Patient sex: F
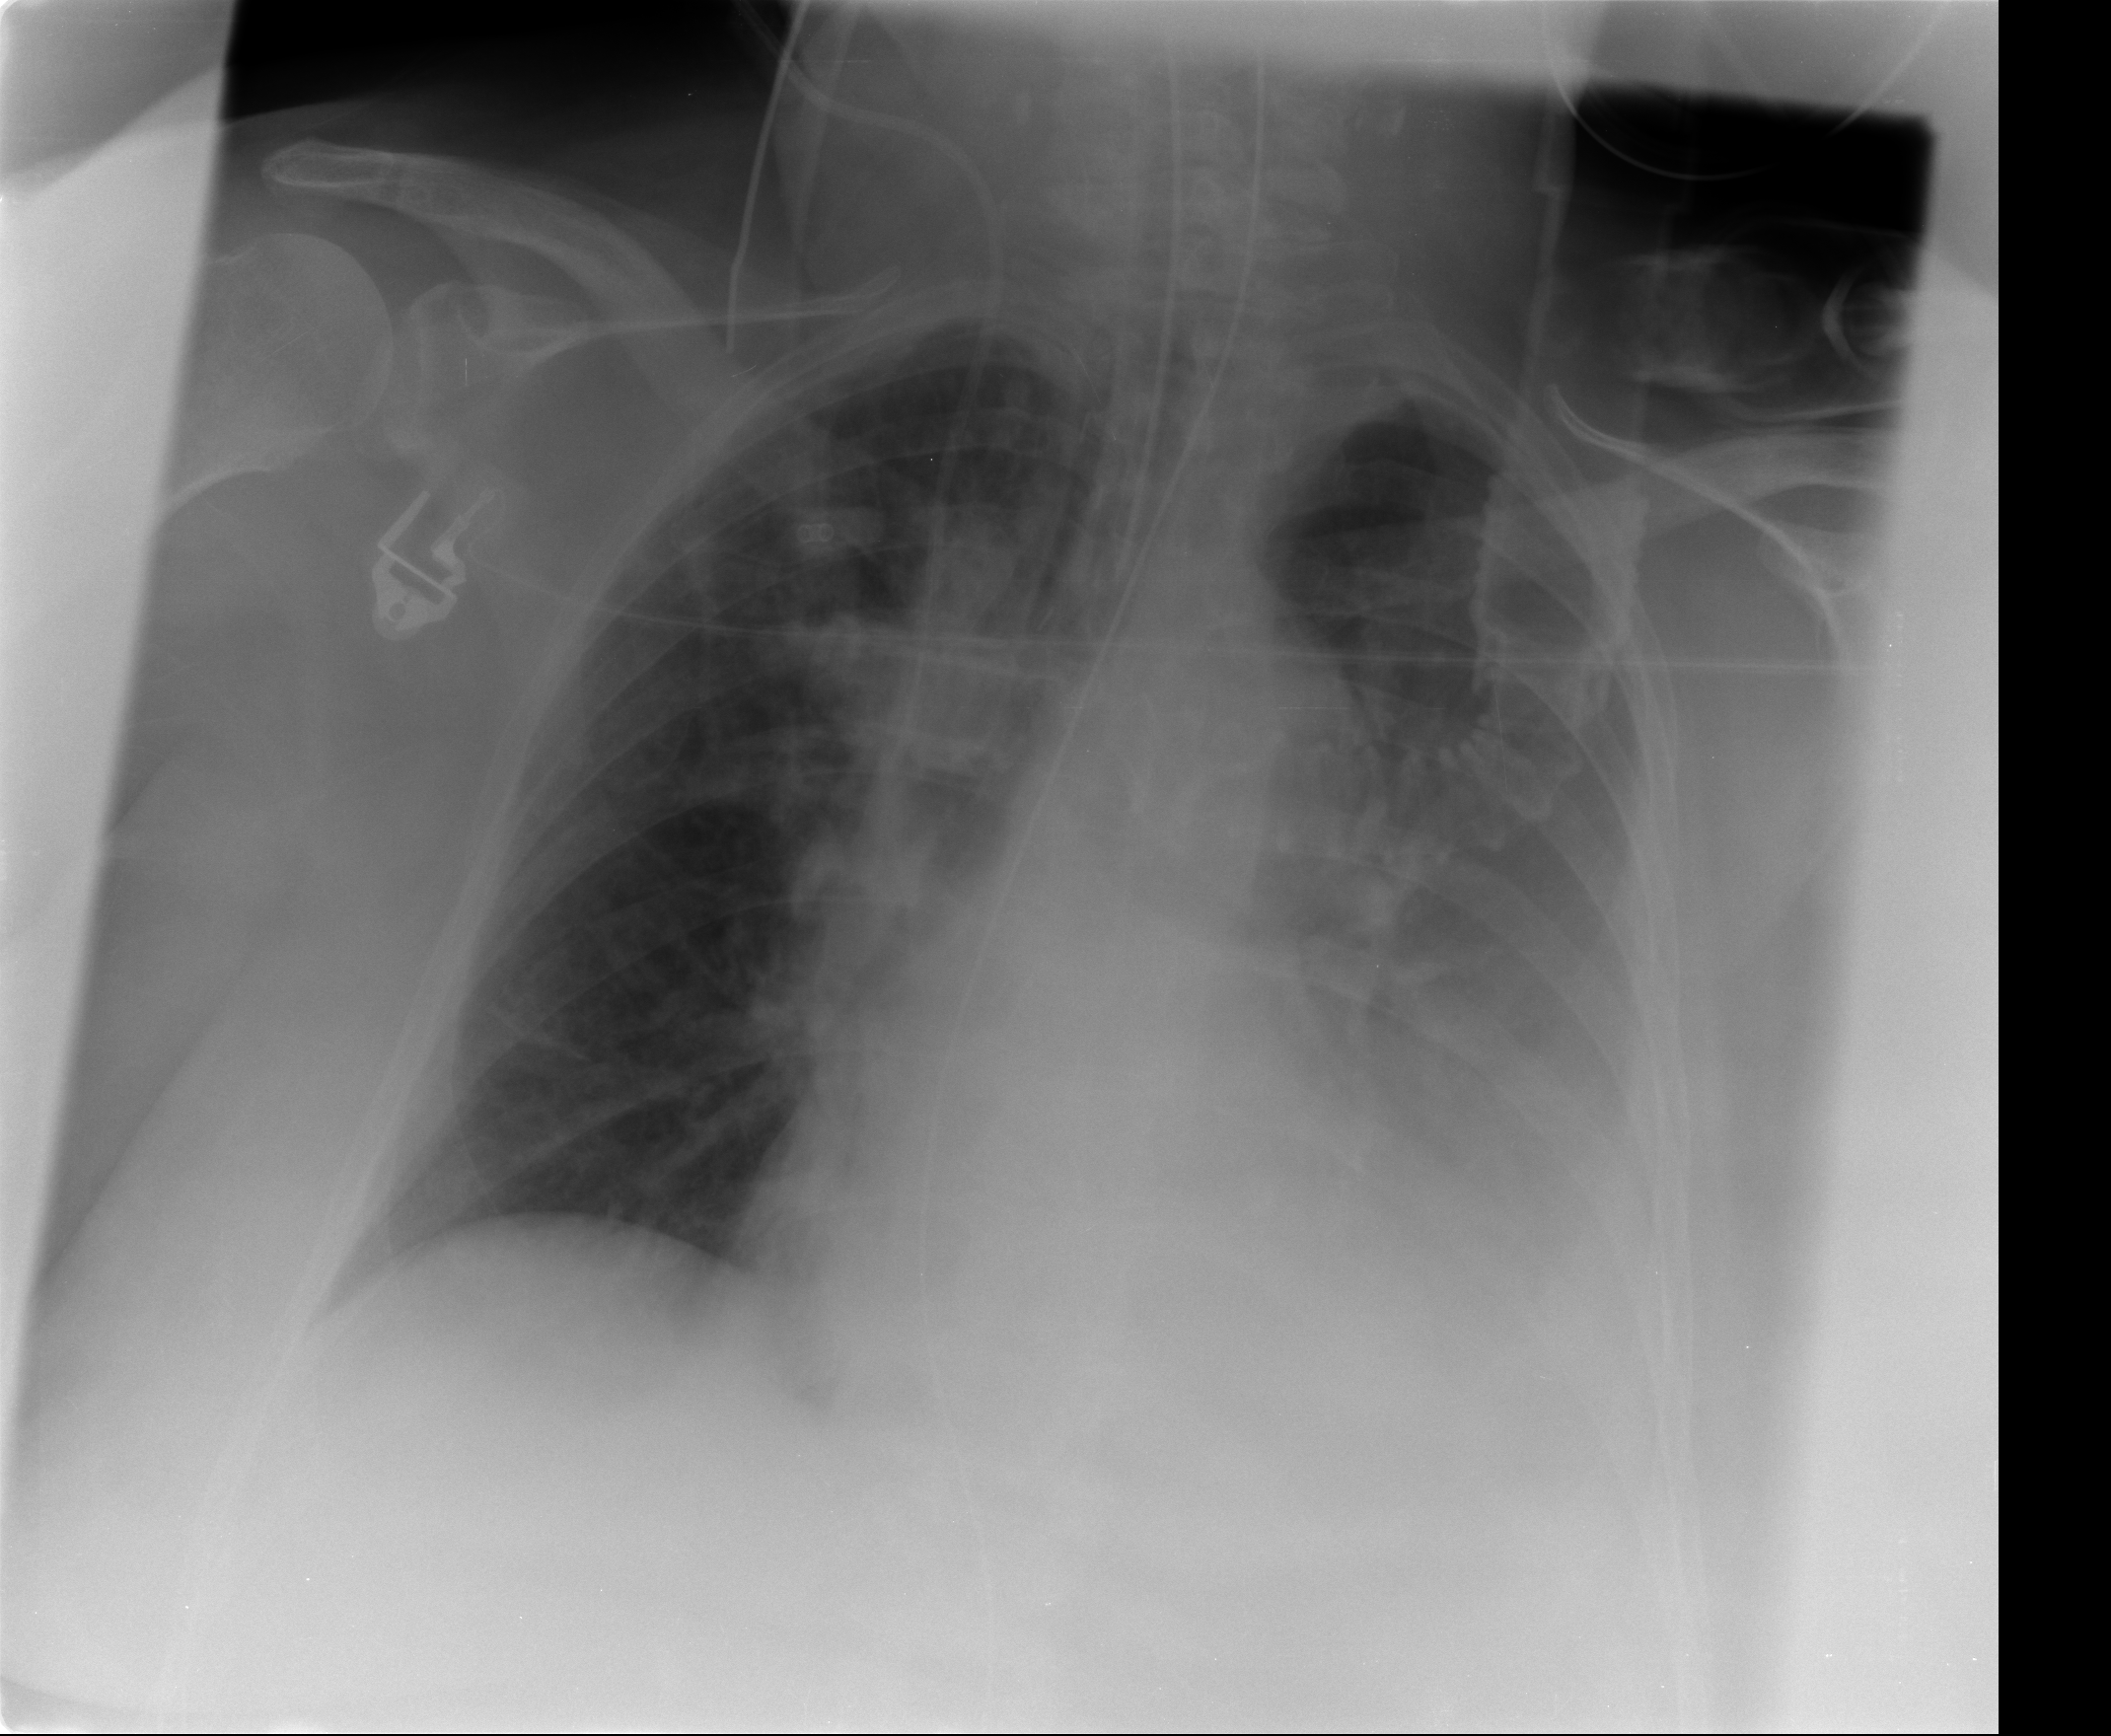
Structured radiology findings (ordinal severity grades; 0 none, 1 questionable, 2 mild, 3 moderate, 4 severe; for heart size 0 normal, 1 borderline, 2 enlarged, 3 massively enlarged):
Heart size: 2
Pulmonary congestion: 0
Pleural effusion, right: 0
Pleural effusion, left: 3
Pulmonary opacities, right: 1
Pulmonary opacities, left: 2
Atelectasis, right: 1
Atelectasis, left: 2